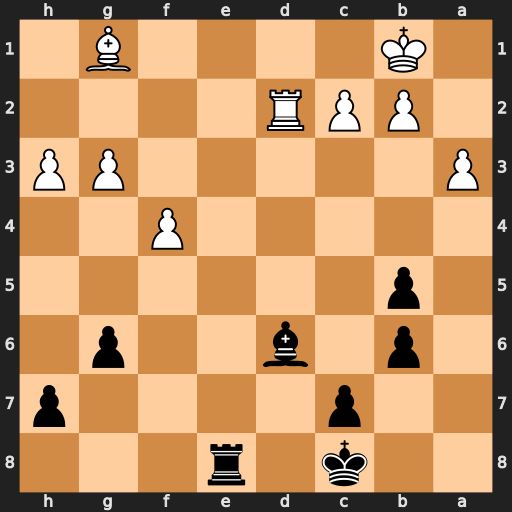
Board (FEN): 2k1r3/2p4p/1p1b2p1/1p6/5P2/P5PP/1PPR4/1K4B1
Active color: b
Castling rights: -
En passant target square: -
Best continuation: Re1+ Ka2 Rxg1